A spectrogram of one vibration snapshot from a rotating-machine test bench is shown (time on one axis, frequency on the other). Diagnose the rotating machine from this image, choosing from: normal, misalignment, unbalance, looseness.
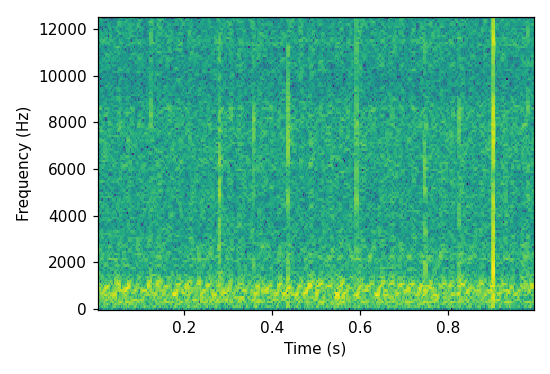
Answer: unbalance